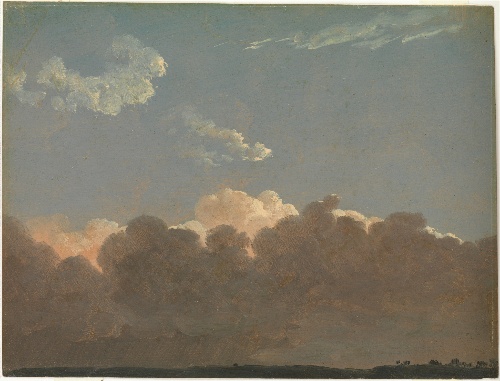
Title: Cloud Study (Distant Storm)
Artist: Simon Denis
Artist bio: Flemish, Antwerp 1755–1813 Naples
Date: ca. 1786–1806
Object type: Painting
Classification: Paintings
Medium: Oil on paper
Dimensions: 7 1/2 x 9 7/8 in. (19.1 x 25.1 cm)
Department: European Paintings
Credit line: The Whitney Collection, Gift of Wheelock Whitney III, and Purchase, Gift of Mr. and Mrs. Charles S. McVeigh, by exchange, 2003
Accession year: 2003
Repository: Metropolitan Museum of Art, New York, NY
Tags: Clouds|Sky